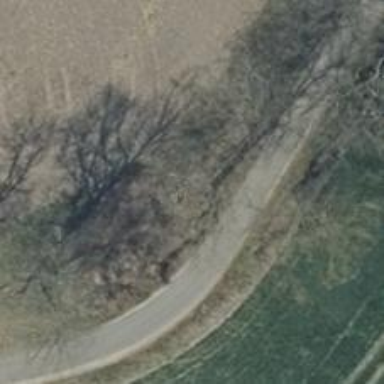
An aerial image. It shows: Row of deciduous broadleaved trees.